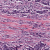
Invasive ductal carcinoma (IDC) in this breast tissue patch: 1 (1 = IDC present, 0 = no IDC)